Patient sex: M
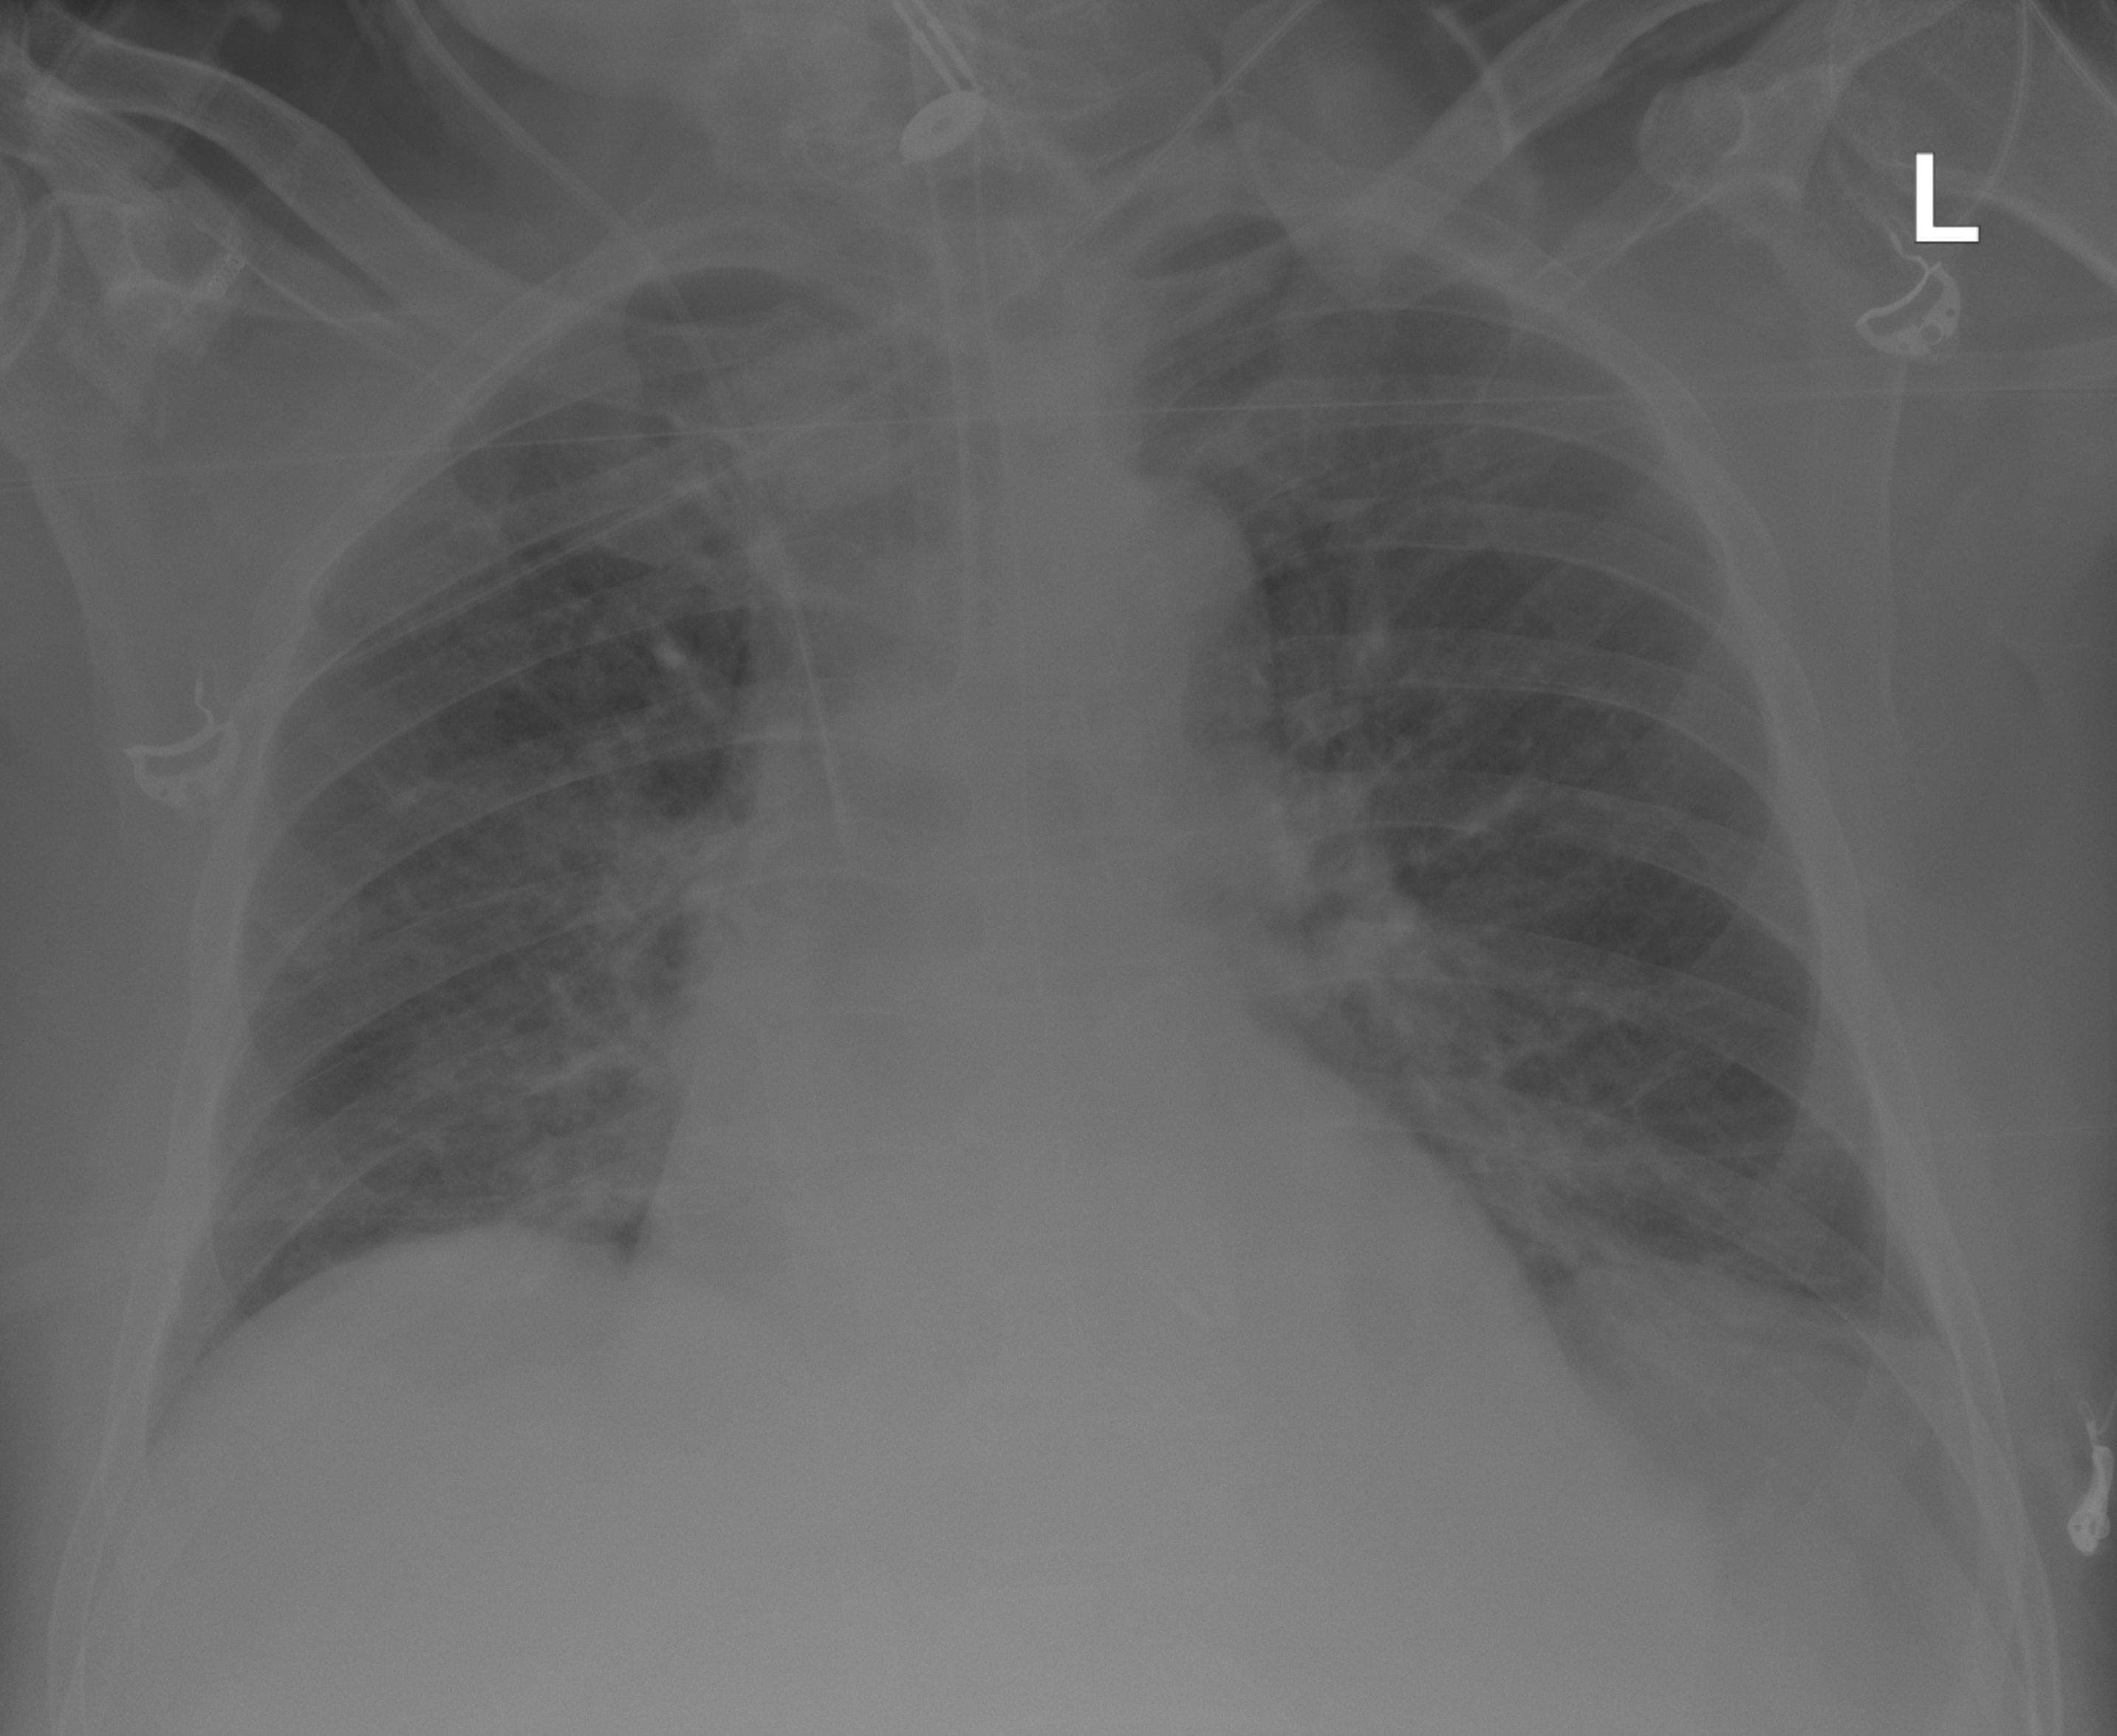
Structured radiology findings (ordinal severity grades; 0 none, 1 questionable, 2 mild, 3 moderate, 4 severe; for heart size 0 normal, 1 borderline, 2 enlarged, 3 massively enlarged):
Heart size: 0
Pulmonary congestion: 0
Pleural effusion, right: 0
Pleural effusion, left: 2
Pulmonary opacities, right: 2
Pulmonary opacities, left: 0
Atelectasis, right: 0
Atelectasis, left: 2